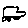
Label: car